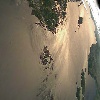
Label: water